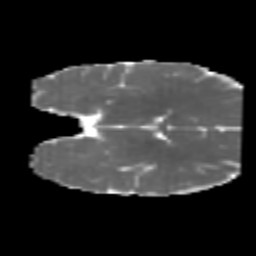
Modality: MD
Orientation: coronal
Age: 6
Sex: male
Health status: healthy